Interaction volume radius: 10 \u00c5
Interaction volume height: 30 \u00c5
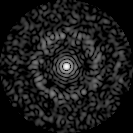
Disorder parameter: 0.8292